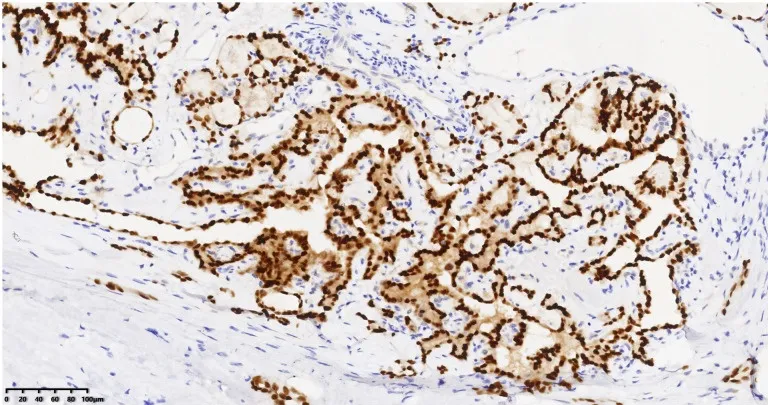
Right neck mass with positive PAX-8 staining, immunohistochemical envision (*200).
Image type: pathology (immunostaining)